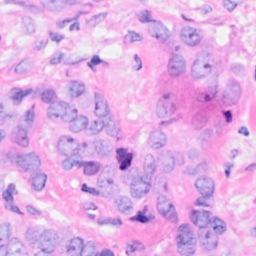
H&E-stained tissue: Breast